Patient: sex F, age 68
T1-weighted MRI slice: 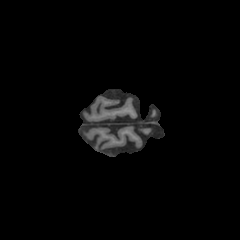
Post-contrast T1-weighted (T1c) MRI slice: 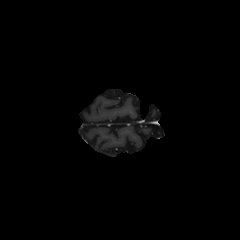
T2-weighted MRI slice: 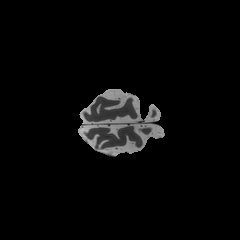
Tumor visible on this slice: no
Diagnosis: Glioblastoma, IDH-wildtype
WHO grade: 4